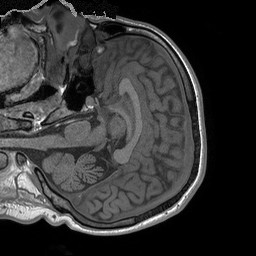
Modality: T1w
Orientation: coronal
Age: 25
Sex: male
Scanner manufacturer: philips
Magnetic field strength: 3 T
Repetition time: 4.84 s
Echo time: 2.165 s